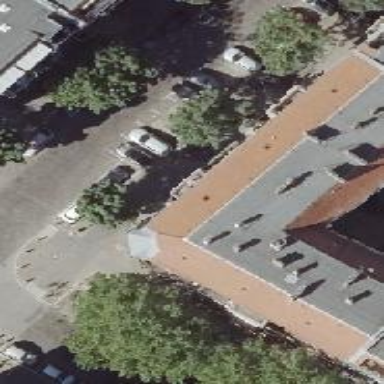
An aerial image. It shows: Furniture shop.